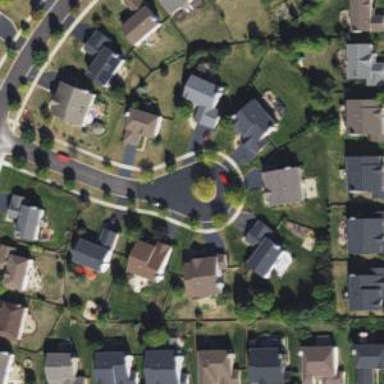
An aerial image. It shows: Residential road with asphalt surface and separate sidewalk.